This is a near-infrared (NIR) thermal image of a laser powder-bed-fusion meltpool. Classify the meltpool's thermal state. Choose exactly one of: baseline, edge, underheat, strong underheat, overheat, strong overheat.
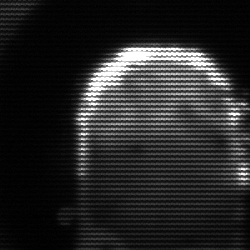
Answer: baseline